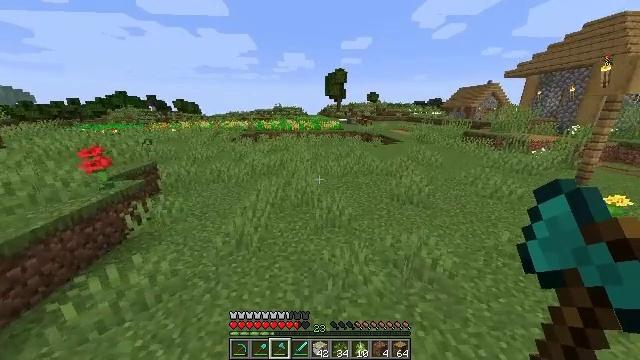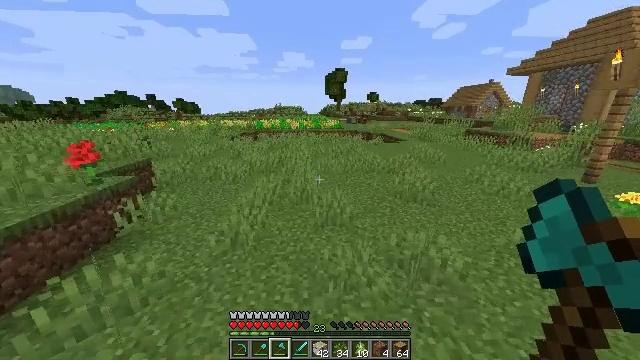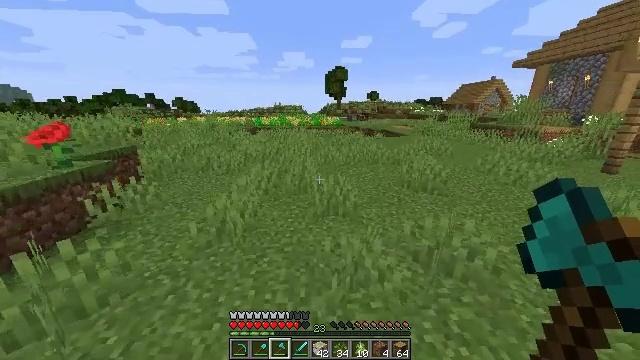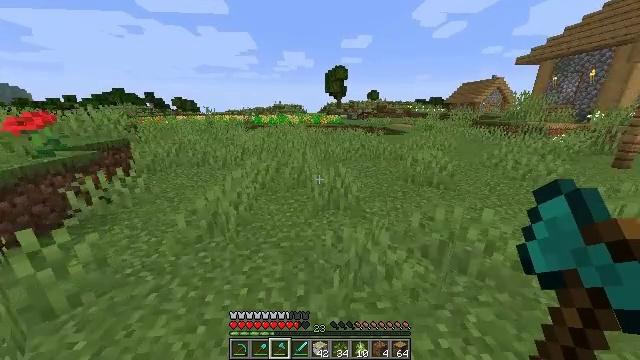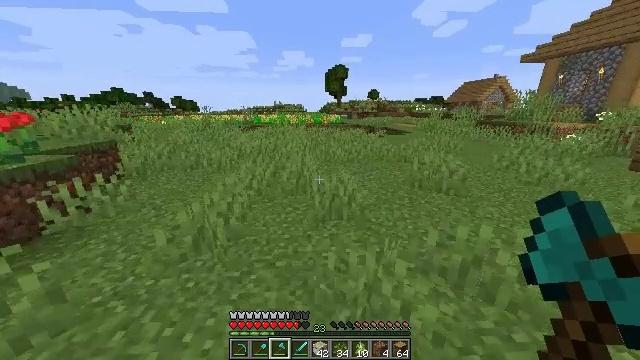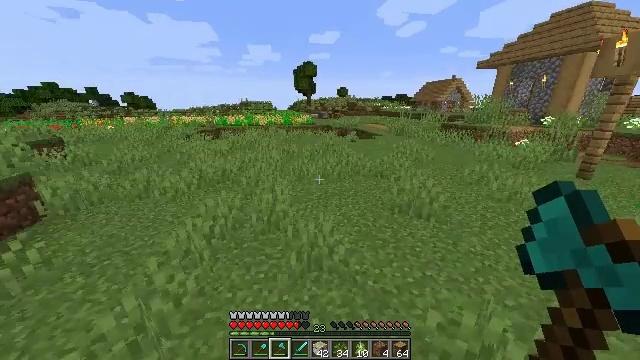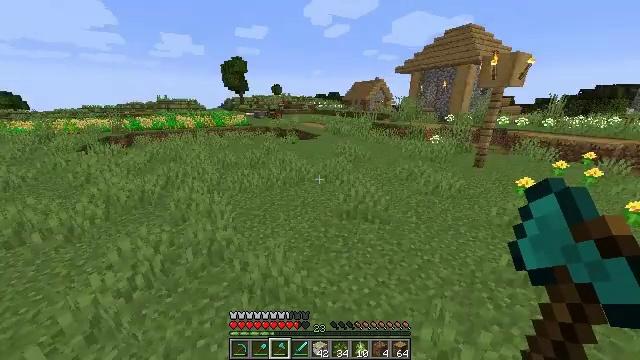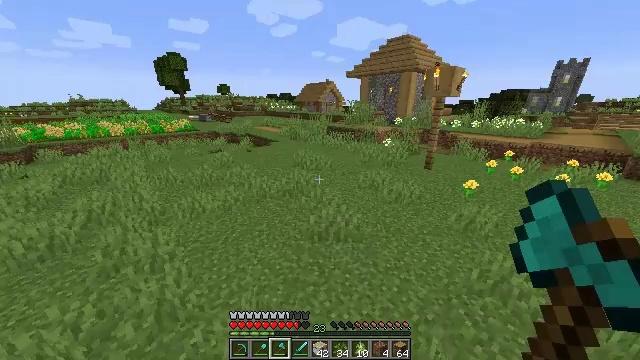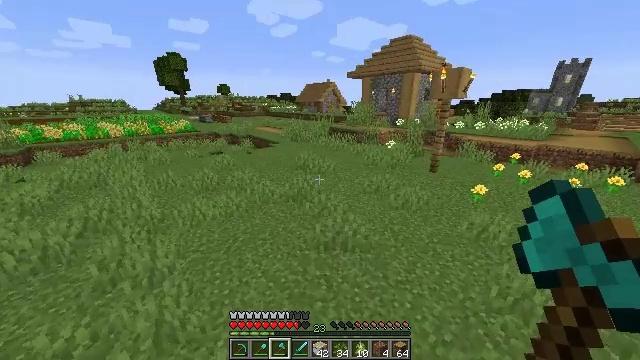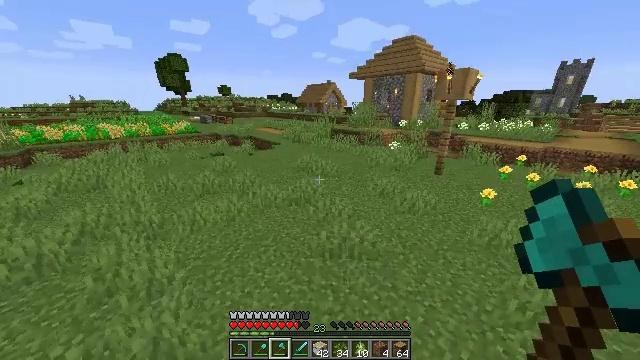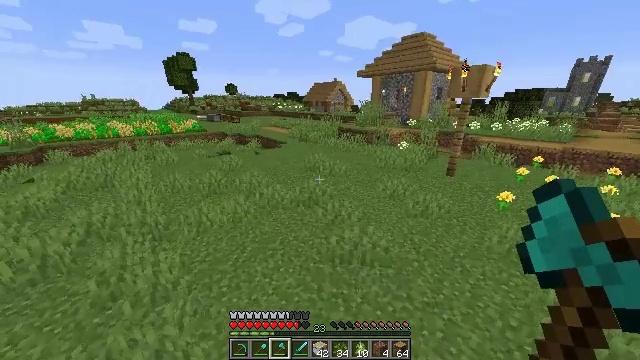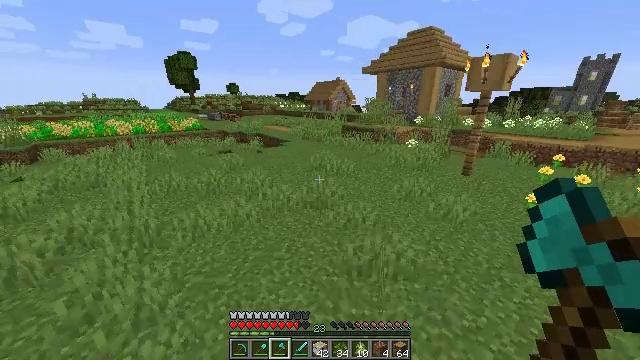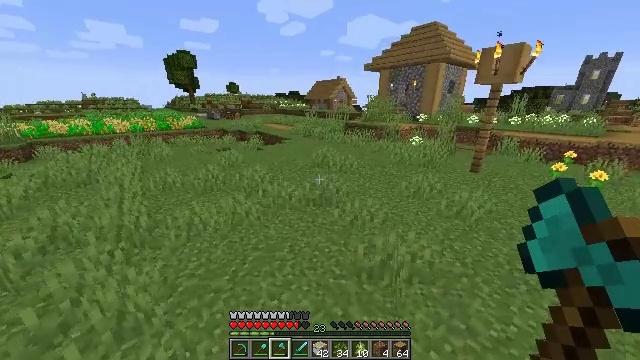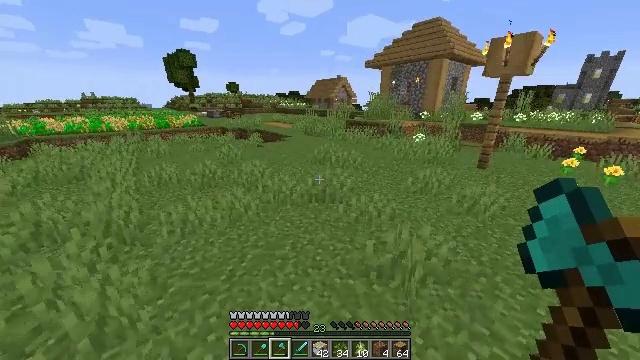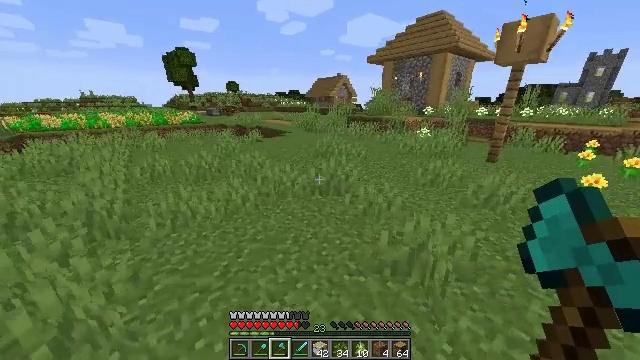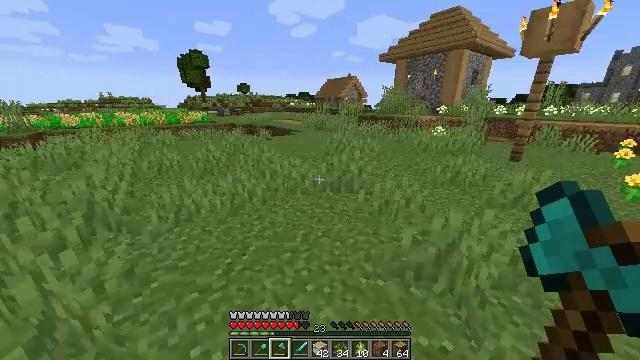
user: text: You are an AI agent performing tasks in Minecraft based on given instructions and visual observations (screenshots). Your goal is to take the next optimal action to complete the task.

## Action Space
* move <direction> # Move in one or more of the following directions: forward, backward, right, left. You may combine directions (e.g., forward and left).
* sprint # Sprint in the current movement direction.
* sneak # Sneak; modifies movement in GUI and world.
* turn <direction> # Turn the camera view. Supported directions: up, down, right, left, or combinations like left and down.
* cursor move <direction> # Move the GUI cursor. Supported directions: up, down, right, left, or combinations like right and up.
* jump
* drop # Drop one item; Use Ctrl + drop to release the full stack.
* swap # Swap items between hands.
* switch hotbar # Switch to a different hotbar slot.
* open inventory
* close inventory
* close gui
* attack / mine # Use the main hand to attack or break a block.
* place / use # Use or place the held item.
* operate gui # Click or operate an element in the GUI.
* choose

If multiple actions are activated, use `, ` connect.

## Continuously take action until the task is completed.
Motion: motion action
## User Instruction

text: Transform a pumpkin into pumpkin seeds via crafting.
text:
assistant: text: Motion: move forward, sprint, jump
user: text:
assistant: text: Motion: move forward, sprint, jump
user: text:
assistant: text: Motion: move forward, sprint, jump
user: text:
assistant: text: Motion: move forward, sprint, jump
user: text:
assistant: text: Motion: move forward, sprint, turn right and down, jump
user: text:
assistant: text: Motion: move forward, sprint, turn right, jump
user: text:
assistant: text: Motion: move forward, sprint, turn right, jump
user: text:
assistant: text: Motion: move forward, sprint, jump
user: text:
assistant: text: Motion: move forward, sprint, jump
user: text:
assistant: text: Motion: move forward, sprint, turn left, jump
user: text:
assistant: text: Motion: move forward, sprint, jump
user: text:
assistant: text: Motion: move forward, sprint, jump
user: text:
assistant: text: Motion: move forward, sprint, jump
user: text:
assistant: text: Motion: move forward, sprint, jump
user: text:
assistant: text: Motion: move forward, sprint, turn left, jump
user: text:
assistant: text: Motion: move forward, sprint, turn left, jump
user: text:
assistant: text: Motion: move forward, sprint, jump
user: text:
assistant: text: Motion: move forward, sprint, jump
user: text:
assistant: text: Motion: move forward, sprint, jump
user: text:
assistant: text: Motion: move forward, sprint, jump
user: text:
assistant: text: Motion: move forward, sprint, jump
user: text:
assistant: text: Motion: move forward, sprint, jump
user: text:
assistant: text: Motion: move forward, sprint, jump
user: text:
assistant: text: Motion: move forward, sprint, jump
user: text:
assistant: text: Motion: move forward, sprint, jump
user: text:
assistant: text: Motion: move forward, sprint, jump
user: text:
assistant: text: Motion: move forward, sprint, jump
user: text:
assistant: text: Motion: move forward, sprint, jump
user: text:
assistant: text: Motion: move forward, sprint, jump
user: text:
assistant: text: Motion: move forward, sprint, jump